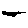
Label: cat